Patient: sex F, age 47
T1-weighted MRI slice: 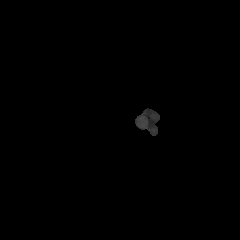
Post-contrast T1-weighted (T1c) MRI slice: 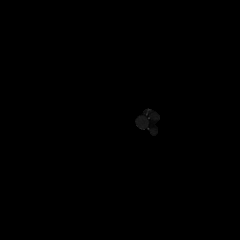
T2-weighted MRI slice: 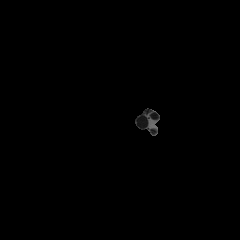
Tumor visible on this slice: no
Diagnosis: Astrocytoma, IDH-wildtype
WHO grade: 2